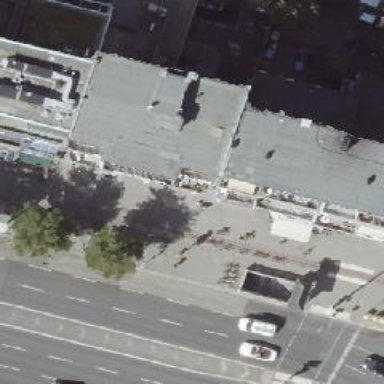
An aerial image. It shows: Kiosk shop.